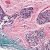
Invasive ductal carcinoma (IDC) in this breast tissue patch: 0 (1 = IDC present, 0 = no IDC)